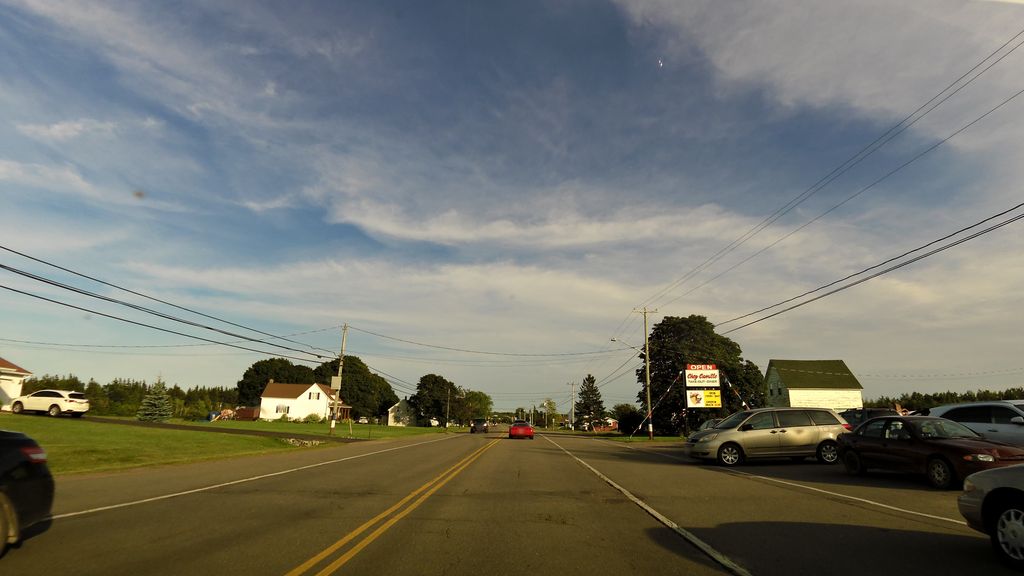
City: charlottetown